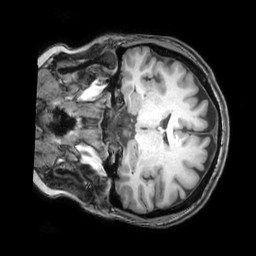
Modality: T1w
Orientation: coronal
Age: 38
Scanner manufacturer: philips
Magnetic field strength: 3 T
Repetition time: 0.007 s
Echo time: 0.003501 s